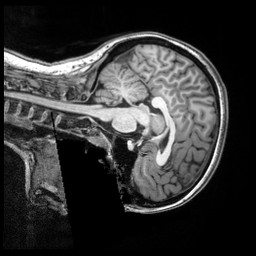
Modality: T1w
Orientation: sagittal
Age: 19
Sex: female